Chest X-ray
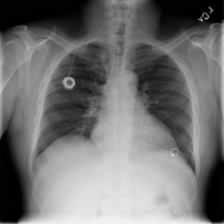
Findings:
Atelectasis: negative
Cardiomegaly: positive
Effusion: negative
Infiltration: negative
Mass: negative
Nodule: negative
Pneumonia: negative
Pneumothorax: negative
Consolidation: negative
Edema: negative
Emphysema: negative
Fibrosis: negative
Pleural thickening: negative
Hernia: negative